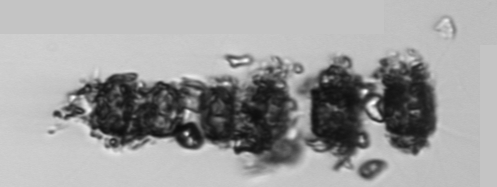
Label: Thalassiosira_TAG_external_detritus